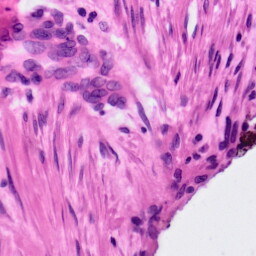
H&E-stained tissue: Ovarian